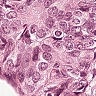
Metastatic tissue present: yes